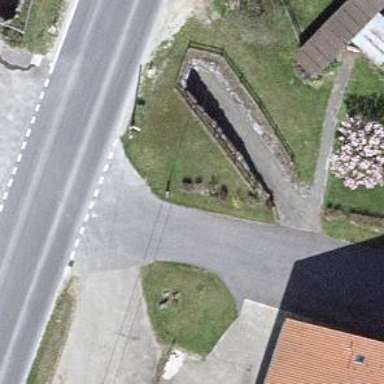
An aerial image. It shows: Bus stop with platform for public transport.